Question: This question is really confusing me. They didn't provide enough details of it. Whatever they have provided I have written below.
- - - - - - -
'''
CREATE TABLE job_data
(
ds DATE,
job_id INT NOT NULL,
actor_id INT NOT NULL,
event VARCHAR(15) NOT NULL,
language VARCHAR(15) NOT NULL,
time_spent INT NOT NULL,
org CHAR(2)
);
INSERT INTO job_data (ds, job_id, actor_id, event, language, time_spent, org)
VALUES ('2020-11-30', 21, 1001, 'skip', 'English', 15, 'A'),
('2020-11-30', 22, 1006, 'transfer', 'Arabic', 25, 'B'),
('2020-11-29', 23, 1003, 'decision', 'Persian', 20, 'C'),
('2020-11-28', 23, 1005,'transfer', 'Persian', 22, 'D'),
('2020-11-28', 25, 1002, 'decision', 'Hindi', 11, 'B'),
('2020-11-27', 11, 1007, 'decision', 'French', 104, 'D'),
('2020-11-26', 23, 1004, 'skip', 'Persian', 56, 'A'),
('2020-11-25', 20, 1003, 'transfer', 'Italian', 45, 'C');
'''
Below is the data. Points to be considered :
What does the event mean? What to consider for reviewing?

And here's the query I've tried:
'''
SELECT ds, COUNT(*)/24 AS no_of_job
FROM job_data
WHERE ds BETWEEN '2020-11-01' AND '2020-11-30'
GROUP BY ds;
'''
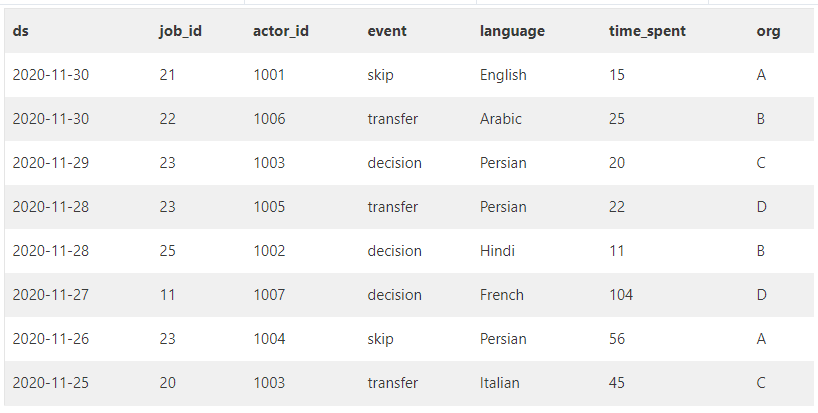
Answer: Check below approach if it is what you are looking for.
'''
select ds,count(job_id) as jobs_per_day, sum(time_spent)/3600 as hours_spent
from job_data
where ds >='2020-11-01' and ds <='2020-11-30'
group by ds ;
'''
Demo 'MySQL 5.6': <URL>
Demo 'MySQL 8.0.26': <URL>
The difference between the demos as pointed out in the comments is: in 'MySQL 8.0.26'version it will provide an error if date '2020-11-31' it is used, because there is no '31 Novembre'.
Use 'and' condition instead of 'between' , it performs faster.
You need to sum the 'time_spent' for the day.
<URL>